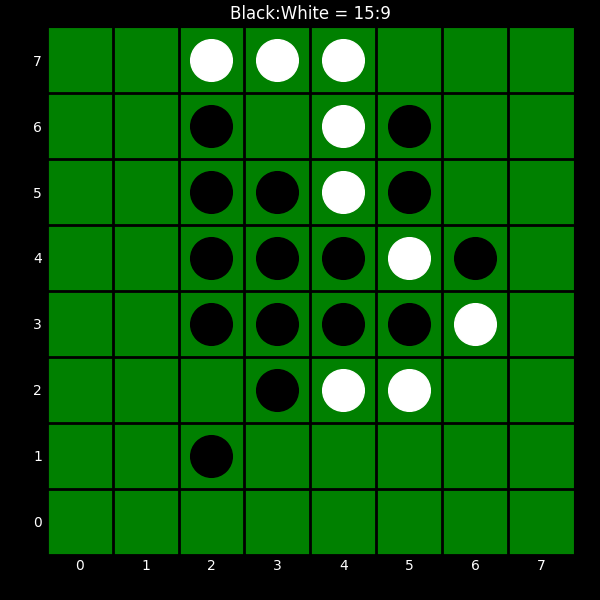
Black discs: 15
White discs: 9